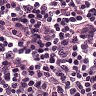
Metastatic tissue present: no